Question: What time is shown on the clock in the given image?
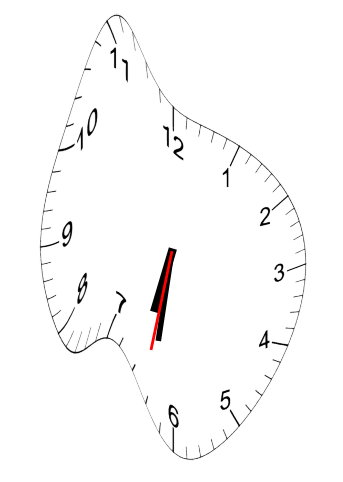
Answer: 06:31:32